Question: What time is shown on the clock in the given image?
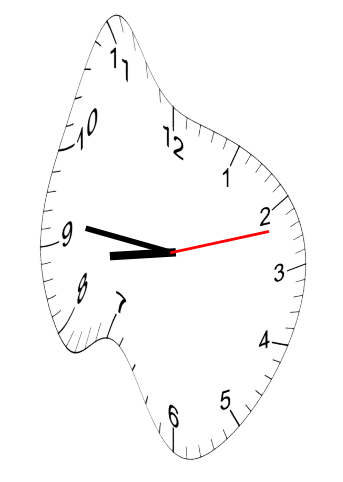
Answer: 08:46:12